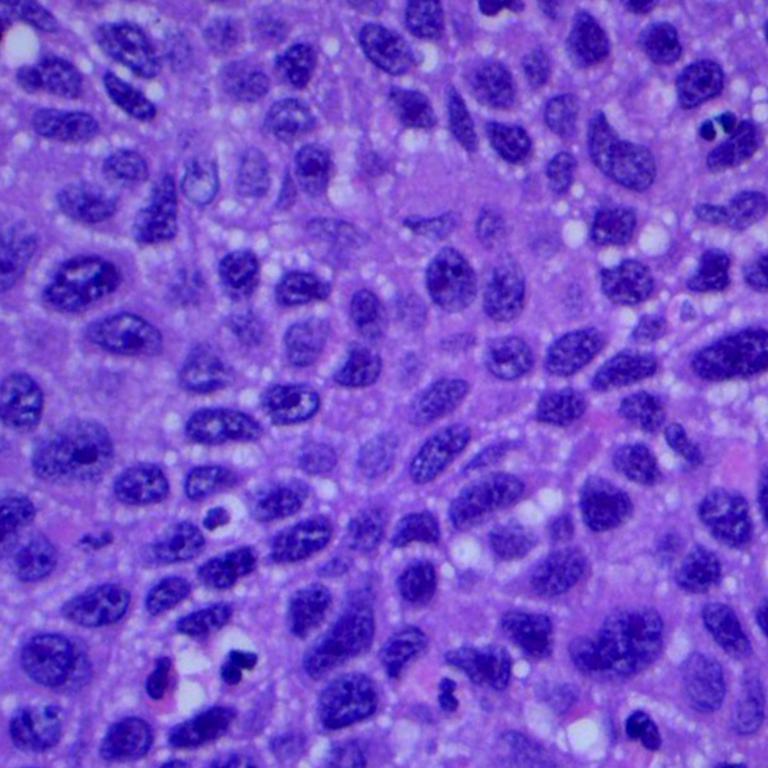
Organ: lung
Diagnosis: squamous carcinomas